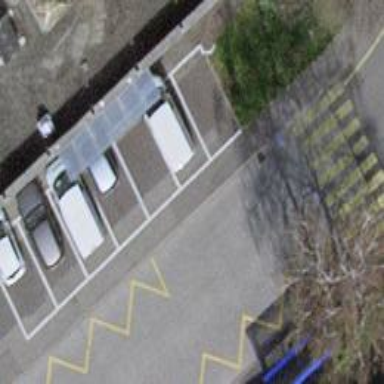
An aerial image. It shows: Asphalt sidewalk leading to platform for public transport.